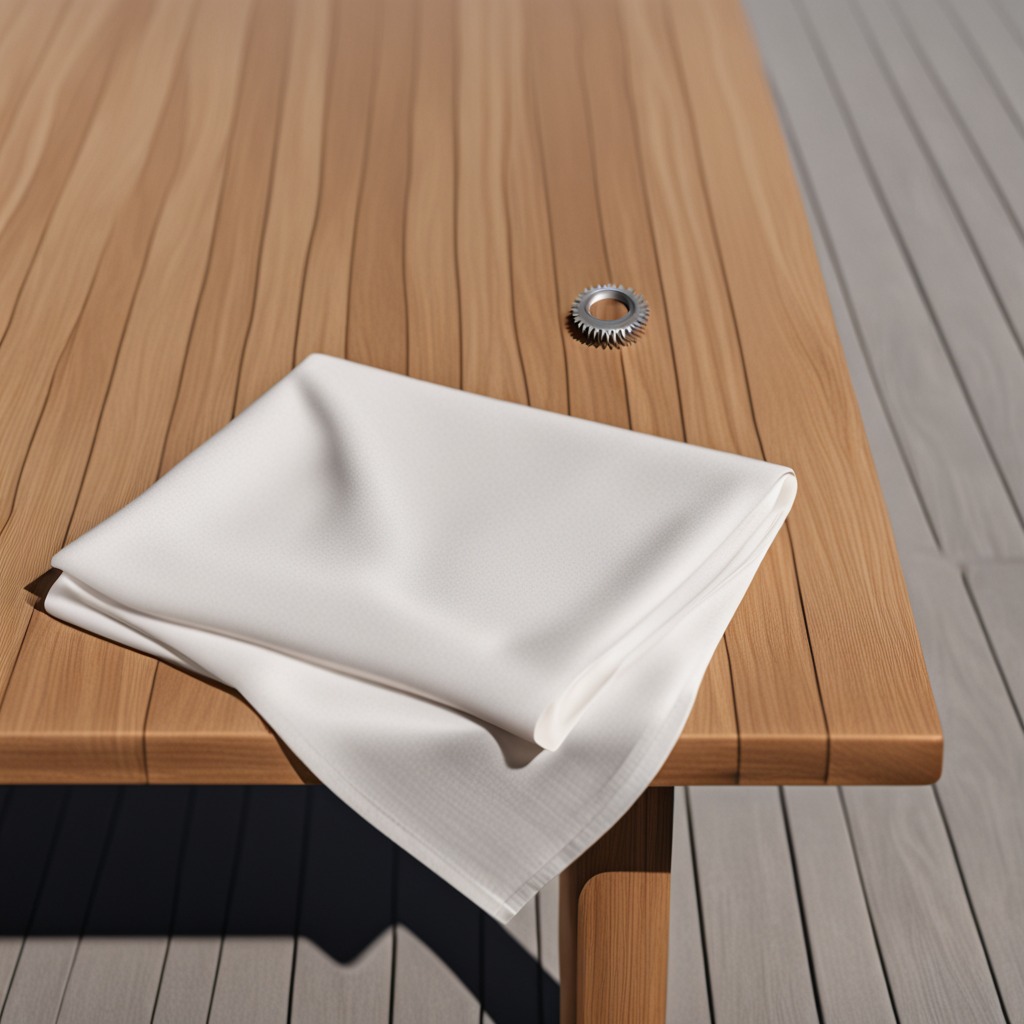
A steel gear with teeth is lying on a wooden table in an outdoor workshop during daytime bright natural light soft shadows worn but beneath the cloth.